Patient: sex M, age 67
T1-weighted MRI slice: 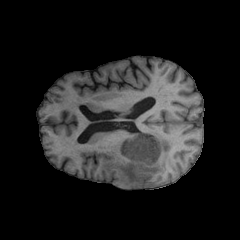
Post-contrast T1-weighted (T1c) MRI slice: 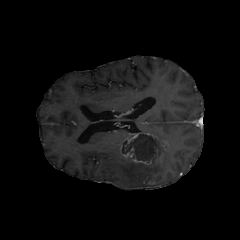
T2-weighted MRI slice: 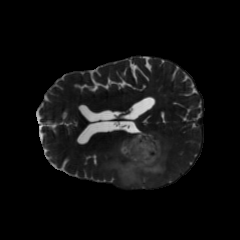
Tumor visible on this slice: yes
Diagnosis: Glioblastoma, IDH-wildtype
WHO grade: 4